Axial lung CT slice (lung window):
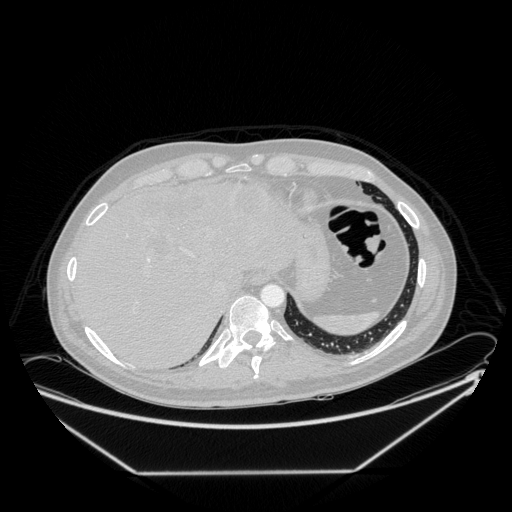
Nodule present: no